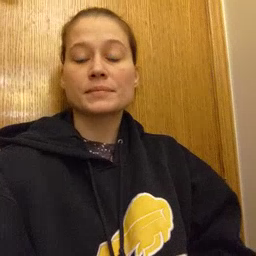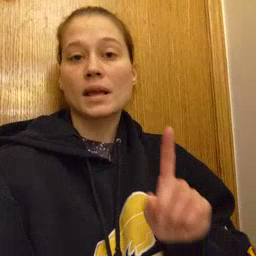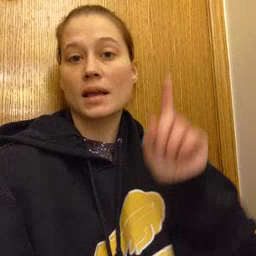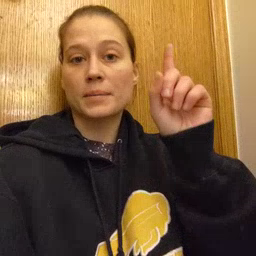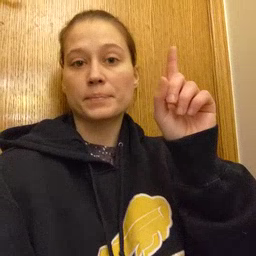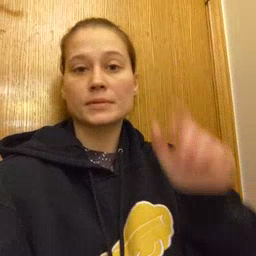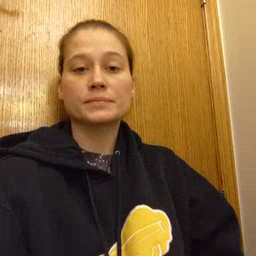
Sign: up